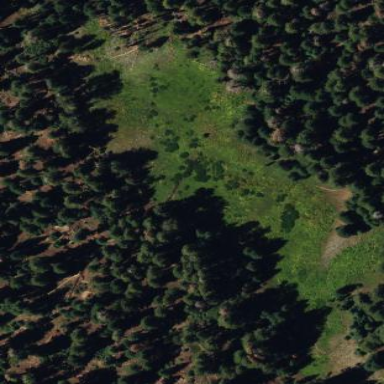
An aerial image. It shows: Beautiful meadow.